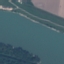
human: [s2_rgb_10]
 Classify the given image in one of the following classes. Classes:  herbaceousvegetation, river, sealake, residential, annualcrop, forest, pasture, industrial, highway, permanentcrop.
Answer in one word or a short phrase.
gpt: River